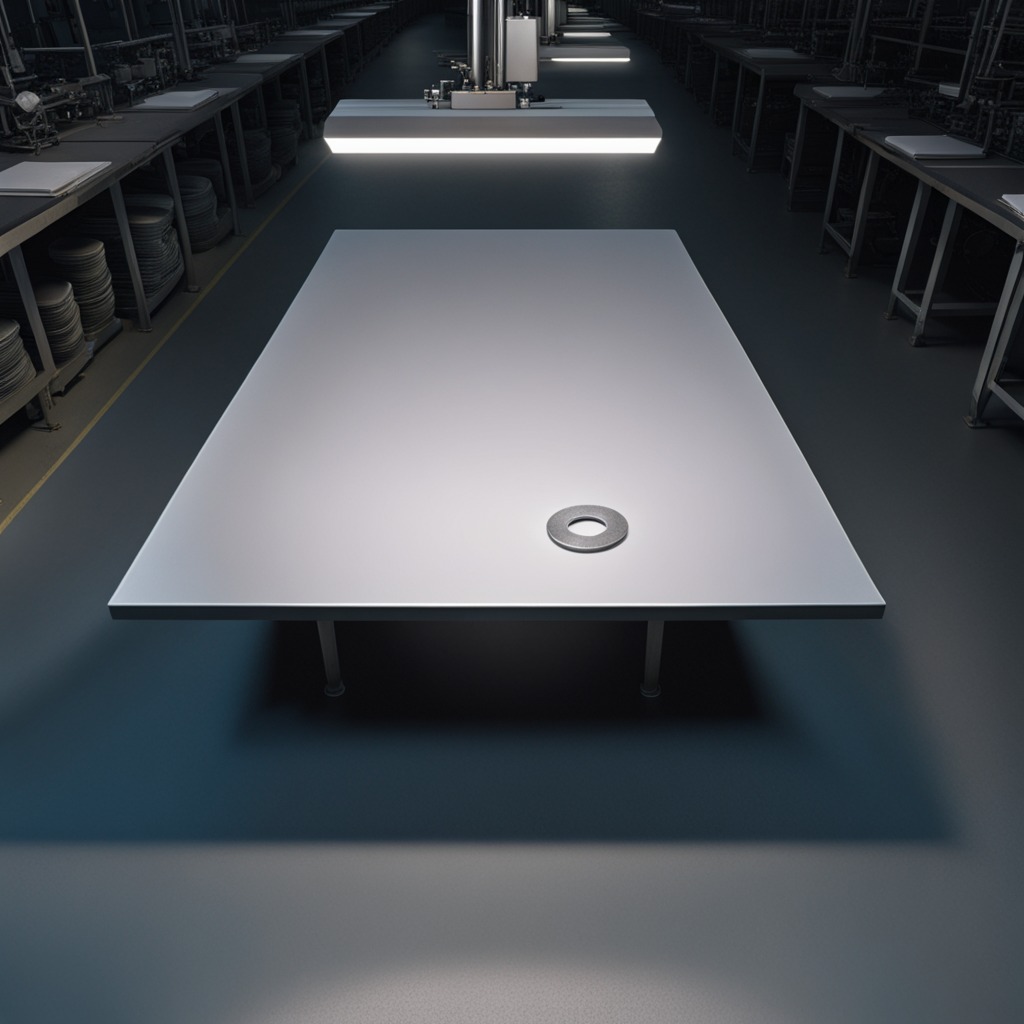
A flat metal washer lies on a clean empty table in a basement in the evening.